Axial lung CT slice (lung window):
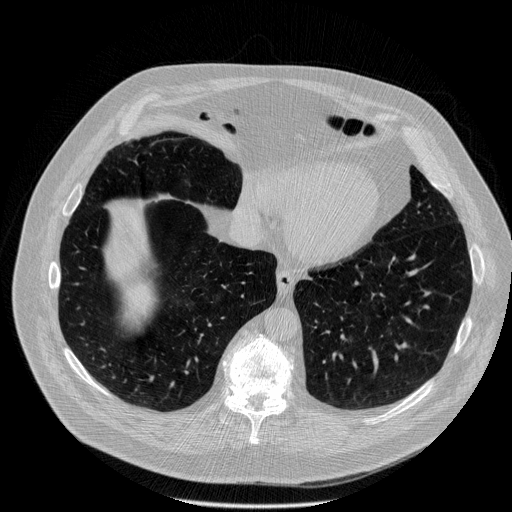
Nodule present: no